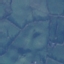
Land use / land cover: Pasture